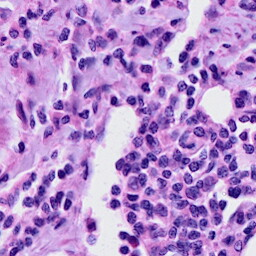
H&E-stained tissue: Cervix